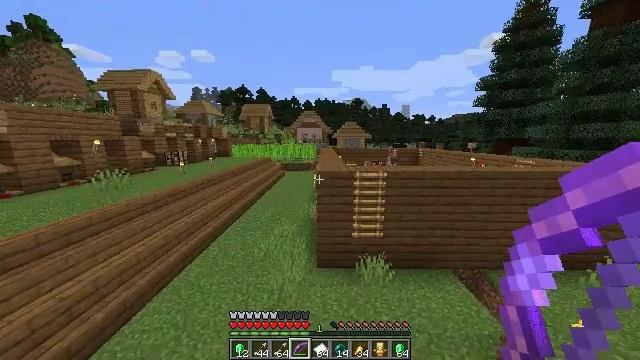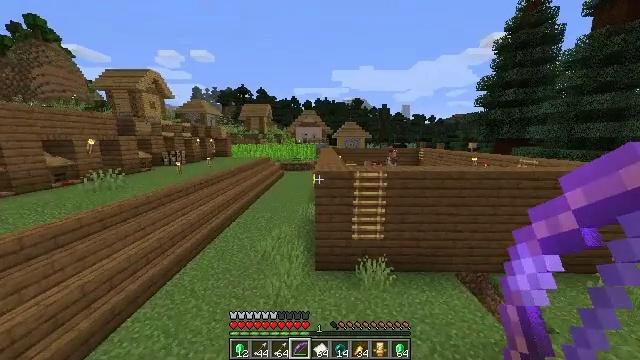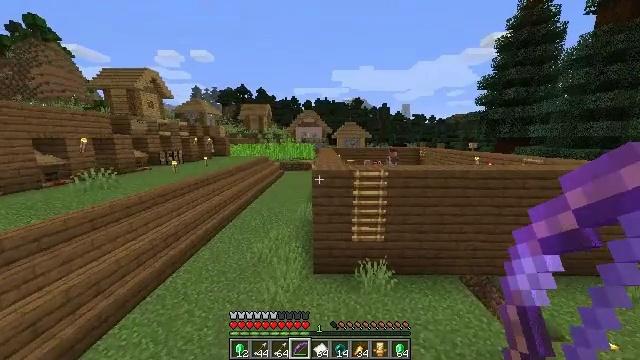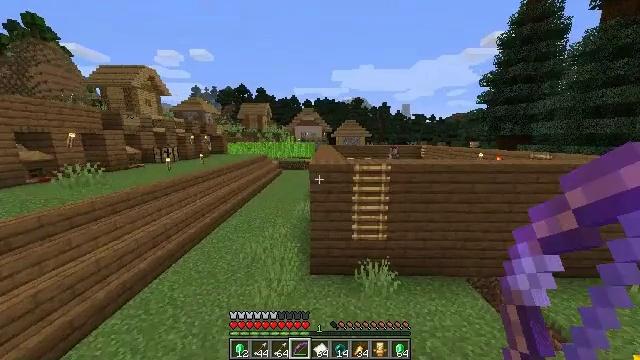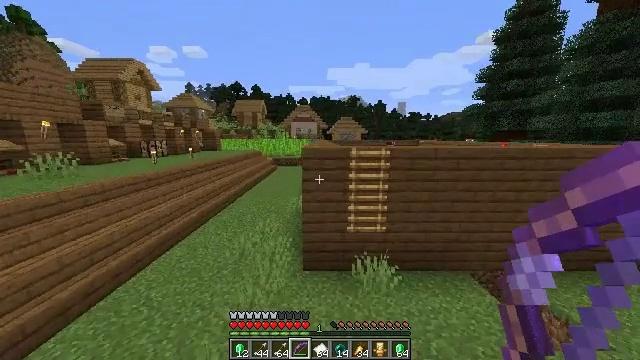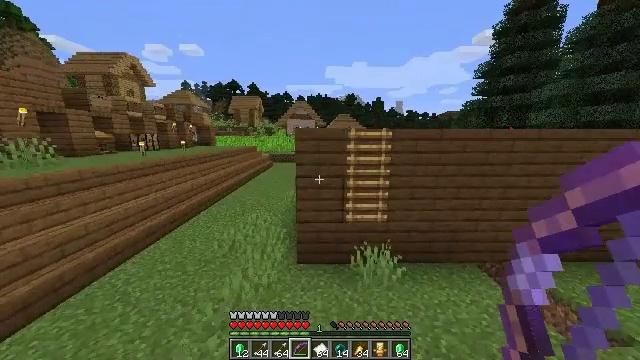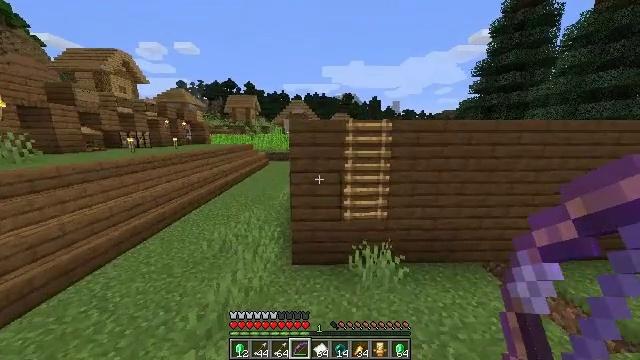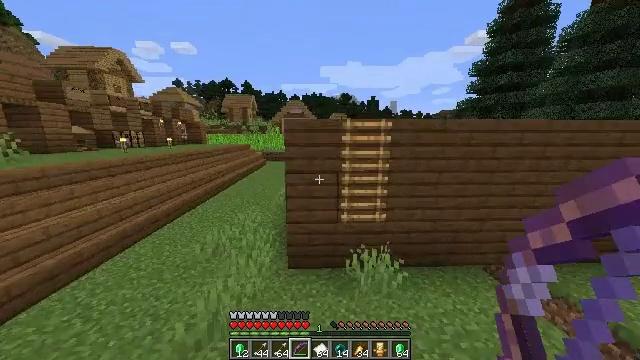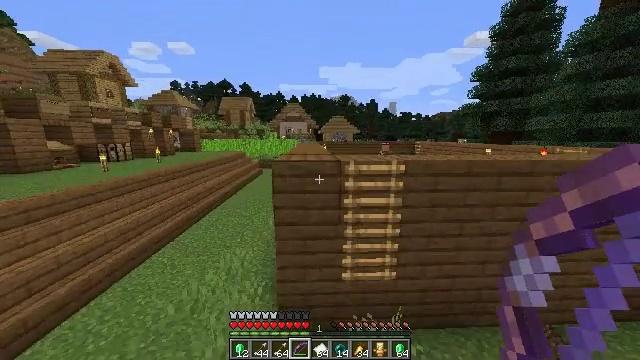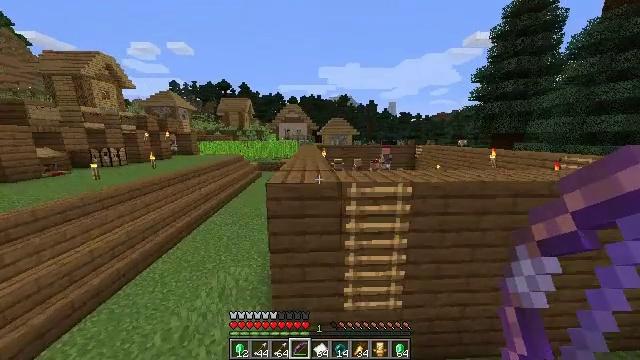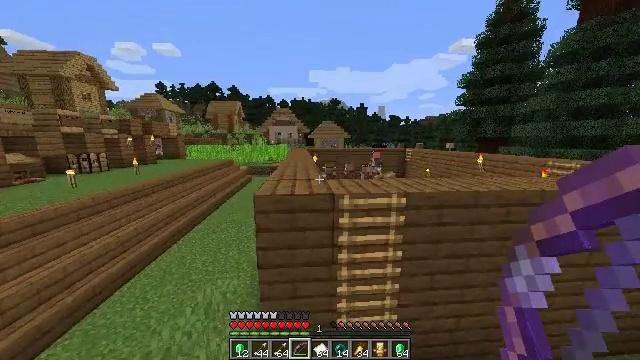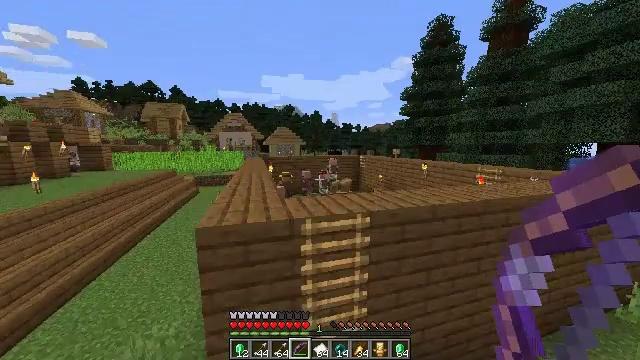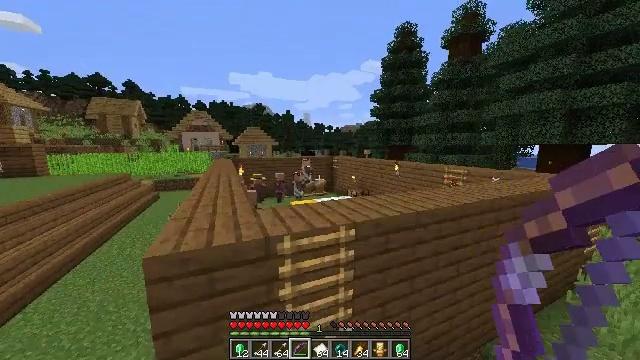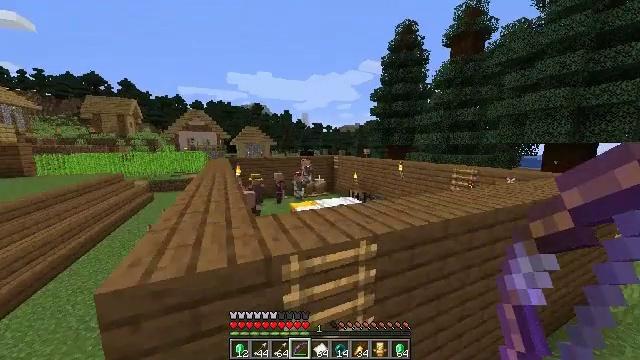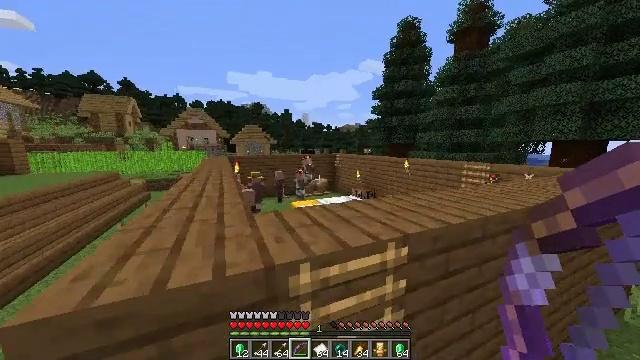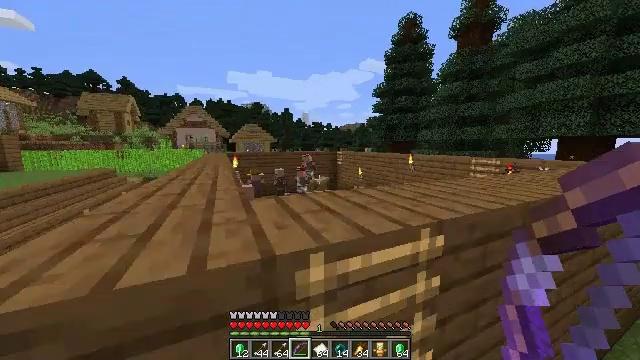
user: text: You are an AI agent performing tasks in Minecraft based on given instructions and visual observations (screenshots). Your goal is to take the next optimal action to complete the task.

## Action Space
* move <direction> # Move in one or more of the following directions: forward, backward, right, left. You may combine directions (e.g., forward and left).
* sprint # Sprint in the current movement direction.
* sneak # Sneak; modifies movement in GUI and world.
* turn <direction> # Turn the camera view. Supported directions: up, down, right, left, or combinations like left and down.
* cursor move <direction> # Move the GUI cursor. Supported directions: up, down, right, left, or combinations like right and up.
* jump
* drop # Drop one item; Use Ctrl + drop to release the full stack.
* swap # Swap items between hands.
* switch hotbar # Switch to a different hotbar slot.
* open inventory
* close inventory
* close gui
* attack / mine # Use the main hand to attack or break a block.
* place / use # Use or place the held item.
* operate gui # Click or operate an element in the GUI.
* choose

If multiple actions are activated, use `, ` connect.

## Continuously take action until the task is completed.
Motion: motion action
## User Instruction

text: Interact with the crafting table to craft a shulker box.
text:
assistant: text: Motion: move forward, sprint, jump
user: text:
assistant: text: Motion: move forward, sprint, jump
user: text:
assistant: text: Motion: move forward, sprint, jump
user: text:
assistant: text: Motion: move forward, sprint, turn right, jump
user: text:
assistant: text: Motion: move forward, sprint, jump
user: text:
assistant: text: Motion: move forward, sprint, jump
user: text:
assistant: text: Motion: move forward, sprint, jump
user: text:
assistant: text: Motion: move forward, sprint, jump
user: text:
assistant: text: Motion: move forward, sprint, jump
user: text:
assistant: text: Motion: move forward, sprint, turn right, jump
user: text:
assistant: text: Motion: move forward, sprint, turn right and up, jump
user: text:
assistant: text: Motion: move forward, sprint, turn right, jump
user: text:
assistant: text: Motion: move forward, sprint, jump
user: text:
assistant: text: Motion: move forward, sprint, jump
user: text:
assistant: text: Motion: move forward, sprint, jump
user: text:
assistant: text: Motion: move forward, sprint, jump
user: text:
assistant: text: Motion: move forward, sprint, jump
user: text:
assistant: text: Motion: move forward, sprint, jump
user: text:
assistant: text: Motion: move forward, sprint, jump
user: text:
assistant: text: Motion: move forward, sprint, turn left and down, jump
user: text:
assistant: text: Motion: move forward, sprint, turn left, jump
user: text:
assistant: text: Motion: move forward, sprint, turn left, jump
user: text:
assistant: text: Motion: move forward, sprint, jump
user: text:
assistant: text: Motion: move forward, sprint, turn left, jump
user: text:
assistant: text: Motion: move forward, sprint, turn left
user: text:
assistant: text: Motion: move forward, sprint, turn left
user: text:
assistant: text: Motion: move forward, sprint, turn left
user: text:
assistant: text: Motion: move forward, sprint, turn left and up
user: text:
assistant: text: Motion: move forward, sprint, turn left and up
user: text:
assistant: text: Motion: move forward, sprint